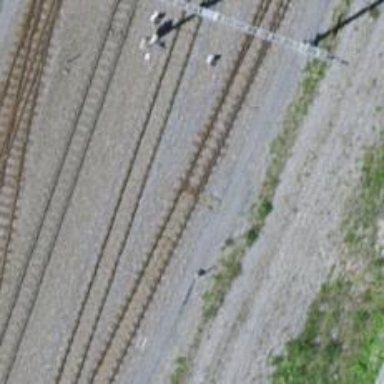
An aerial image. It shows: Railway switch.